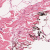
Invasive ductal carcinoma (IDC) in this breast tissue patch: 0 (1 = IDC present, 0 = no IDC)